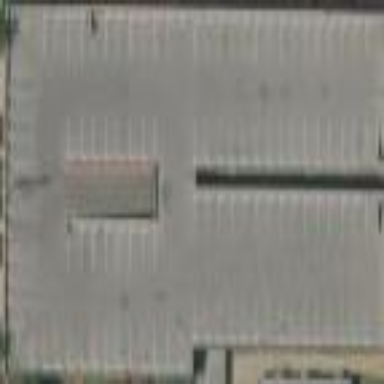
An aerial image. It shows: Multi-storey parking building.